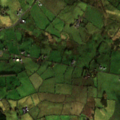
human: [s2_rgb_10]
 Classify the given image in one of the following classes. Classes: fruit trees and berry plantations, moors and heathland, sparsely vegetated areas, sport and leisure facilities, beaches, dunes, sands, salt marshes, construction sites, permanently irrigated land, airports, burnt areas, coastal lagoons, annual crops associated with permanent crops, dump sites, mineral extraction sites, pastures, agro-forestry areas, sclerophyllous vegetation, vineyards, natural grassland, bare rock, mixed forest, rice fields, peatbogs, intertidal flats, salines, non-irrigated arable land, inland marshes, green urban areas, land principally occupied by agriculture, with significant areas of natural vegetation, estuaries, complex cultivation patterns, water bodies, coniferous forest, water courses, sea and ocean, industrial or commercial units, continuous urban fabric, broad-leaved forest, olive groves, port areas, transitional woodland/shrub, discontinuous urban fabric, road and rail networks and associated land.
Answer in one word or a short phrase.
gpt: pastures